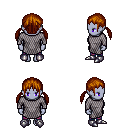
a pixel art fantasy rpg character, female body template, dark elf, purple skin, chain mail, magenta pants, brunette twin-tailed hairstyle, metal boots, four views (front, back, left, right), 2x2 character sprite sheet, small pixel art, hard edges, no anti-aliasing